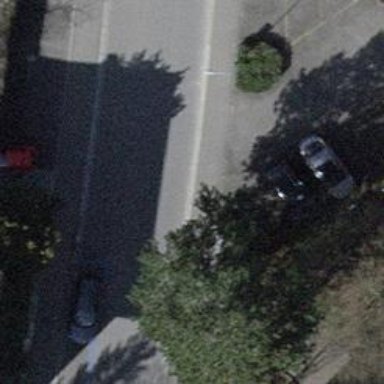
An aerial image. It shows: Unmarked crossing with traffic calming table on the road.